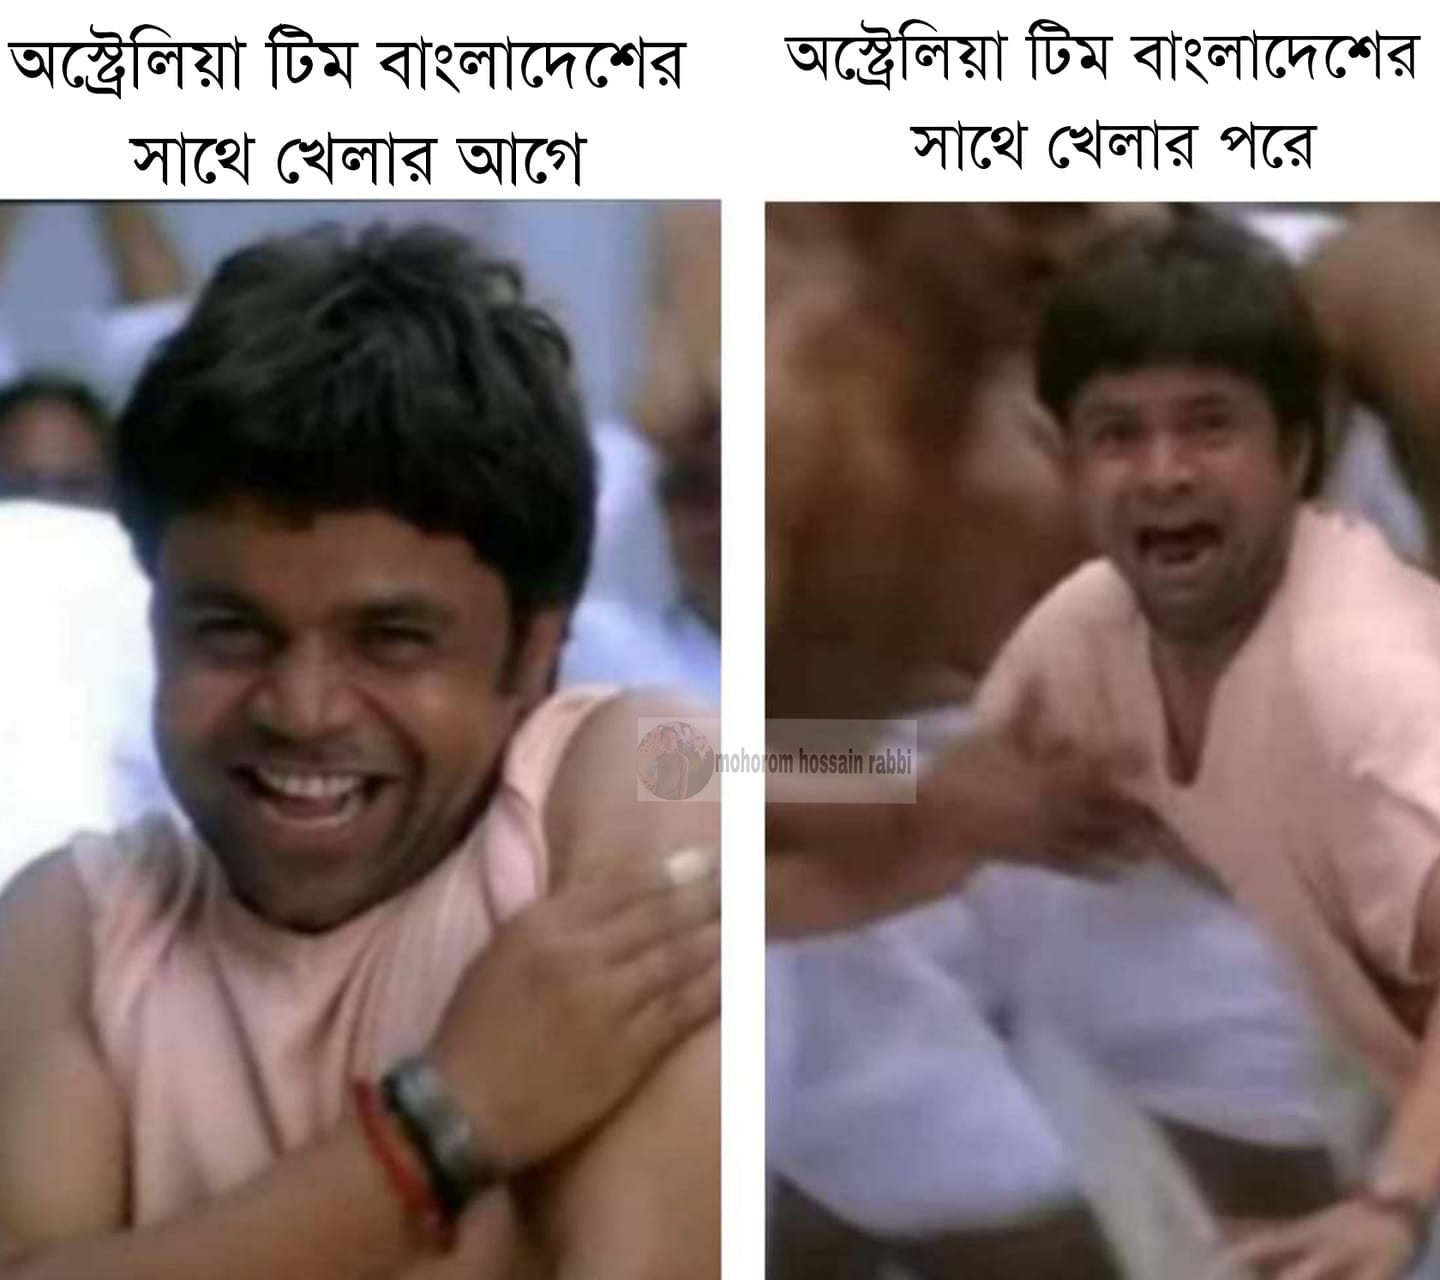
Caption: অস্ট্রেলিয়া টিম বাংলাদেশের সাথে খেলার আগে      অস্ট্রেলিয়া টিম বাংলাদেশের সাথে খেলার পরে
Label: non-hate